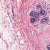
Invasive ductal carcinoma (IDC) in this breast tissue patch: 0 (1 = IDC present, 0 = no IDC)